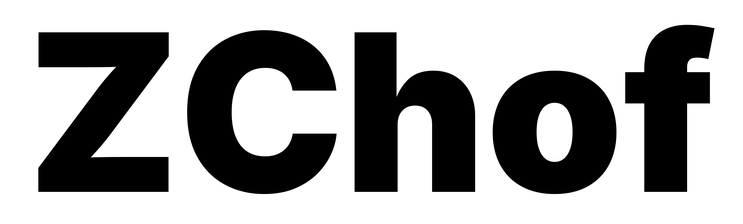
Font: Inter_Black